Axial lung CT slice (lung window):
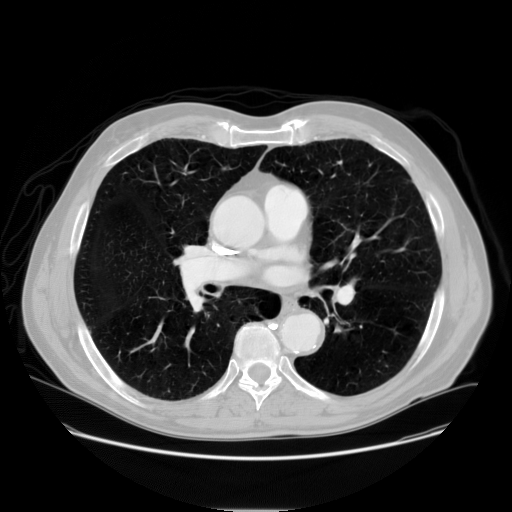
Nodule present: no